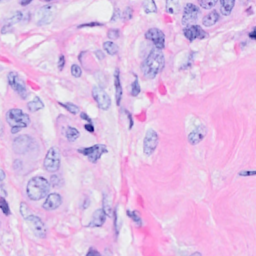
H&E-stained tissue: Breast